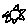
Label: sun